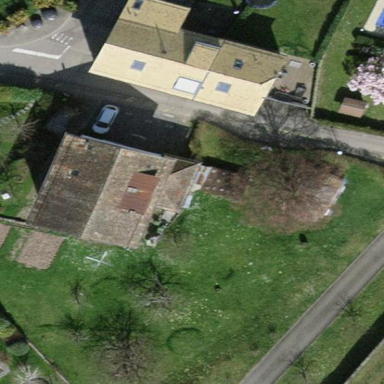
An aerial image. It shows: Detached building.